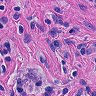
Metastatic tissue present: yes